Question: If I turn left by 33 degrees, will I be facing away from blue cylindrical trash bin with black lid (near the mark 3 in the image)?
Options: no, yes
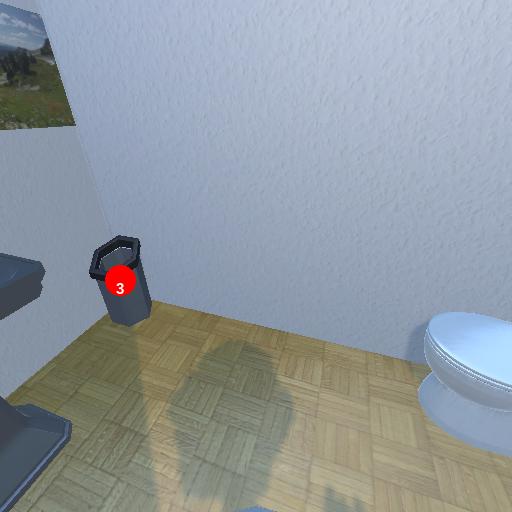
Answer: no